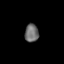
Tissue: lung
Cell type: Myeloid cells
Senescence score: 0.5949
Nuclear area (px): 243
Mean DAPI intensity: 109.123